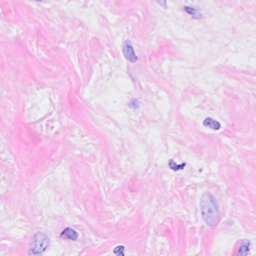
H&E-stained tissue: Breast